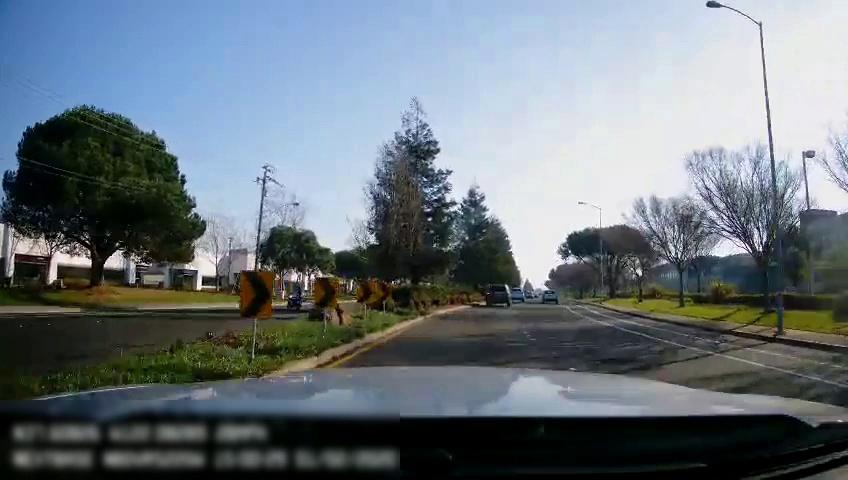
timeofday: Day
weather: Sunny
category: Drivable Space
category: Drivable Space
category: Vehicles | SUV
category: Vehicles | SUV
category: Vehicles | SUV
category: Lanes | Current Lane
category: Lanes | Alternate Lane
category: Lanes | Alternate Lane
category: Lanes | Alternate Lane
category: Lanes | Opposite Lane
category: Traffic | Signs
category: Traffic | Signs
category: Traffic | Signs
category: Traffic | Signs